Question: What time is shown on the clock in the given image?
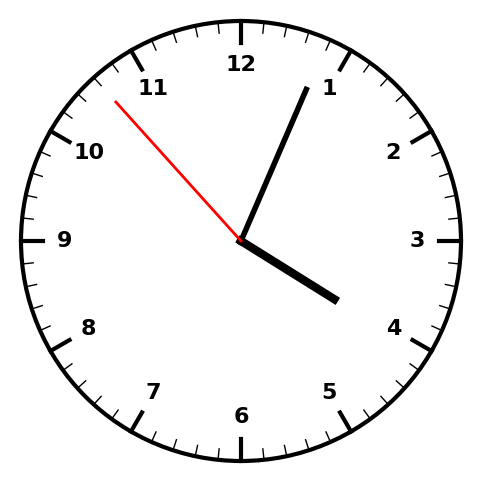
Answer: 04:03:53